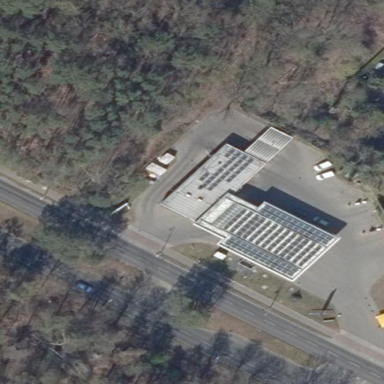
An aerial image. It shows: Building designated for providing fuel.